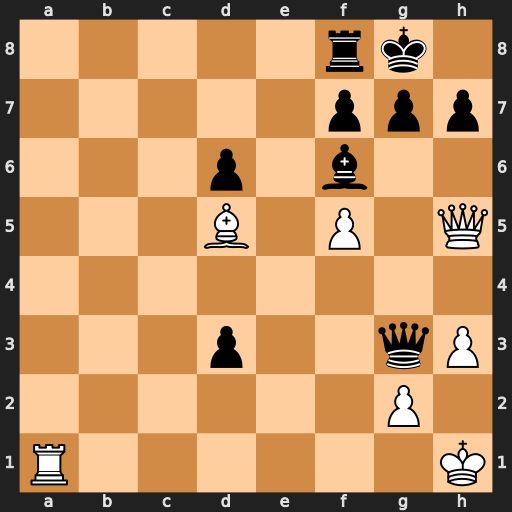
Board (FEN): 5rk1/5ppp/3p1b2/3B1P1Q/8/3p2qP/6P1/R6K
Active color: w
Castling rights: -
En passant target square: -
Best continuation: Qxf7+ Rxf7 Ra8+ Bd8 Rxd8#